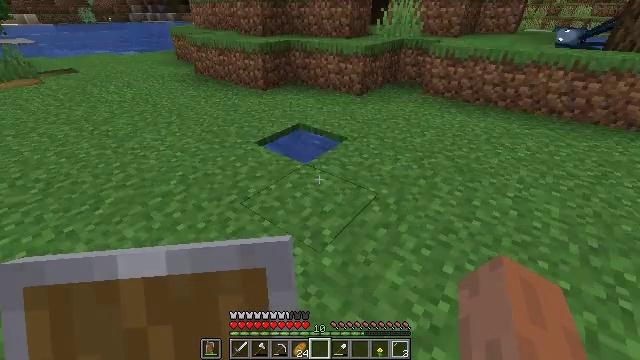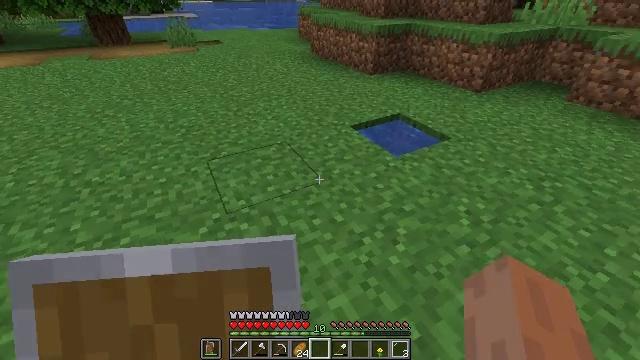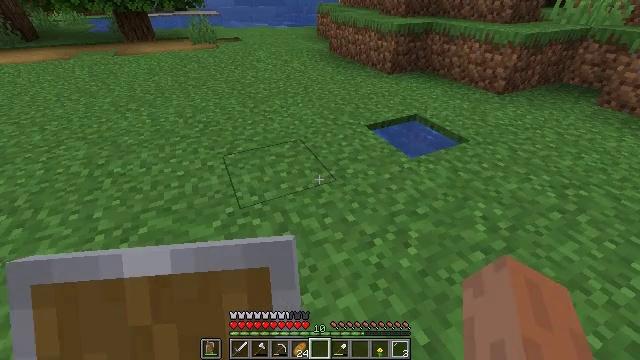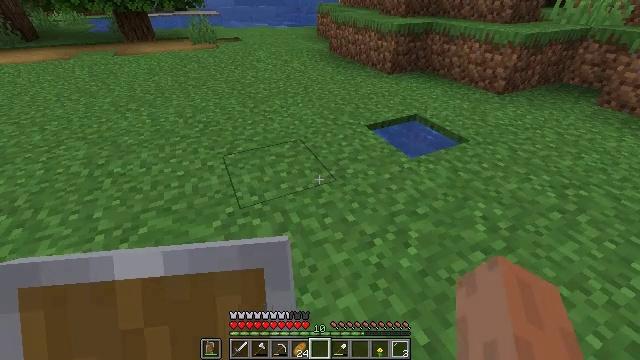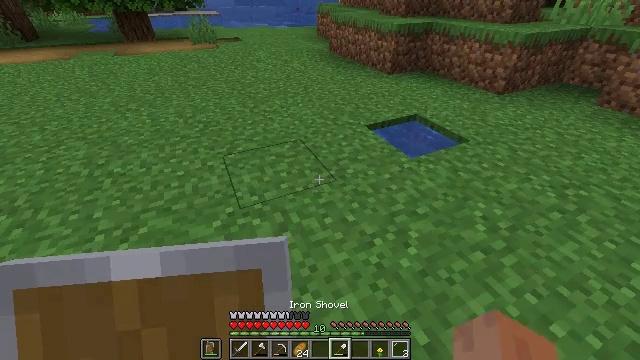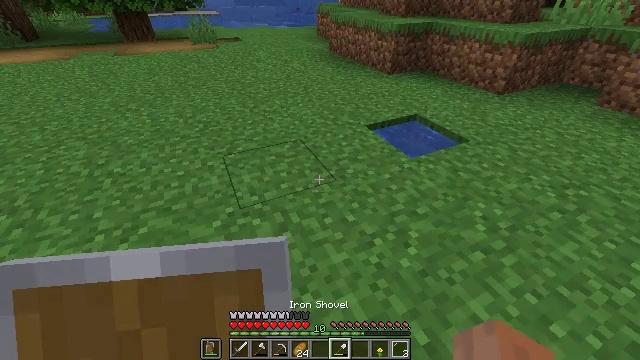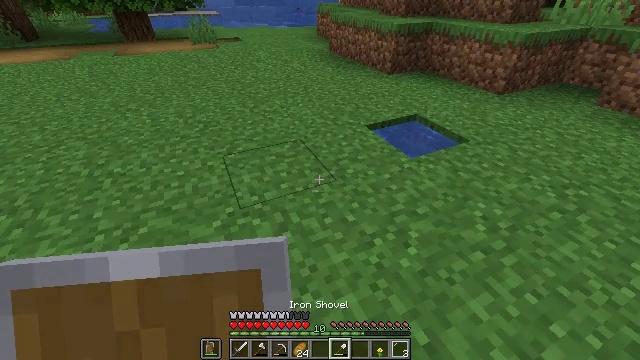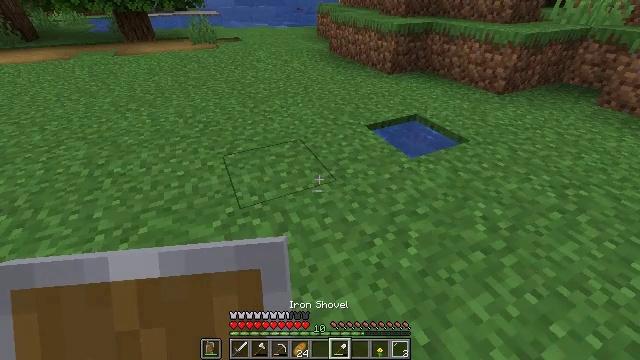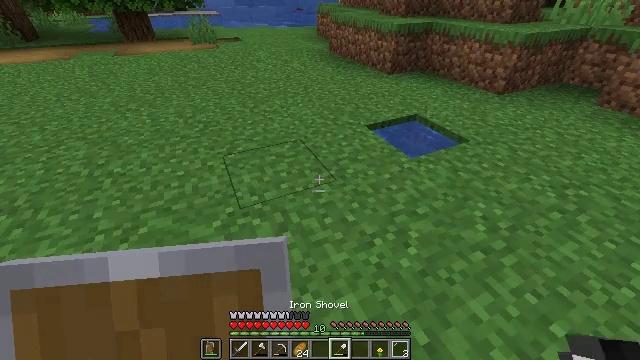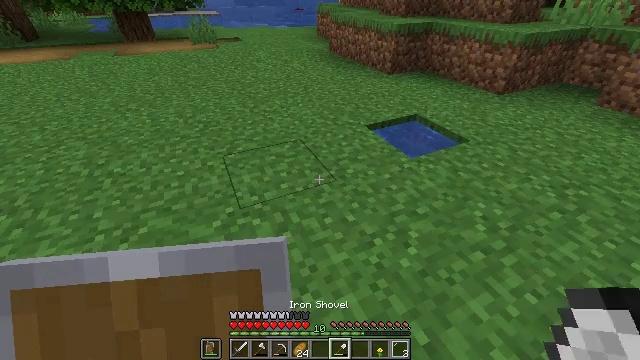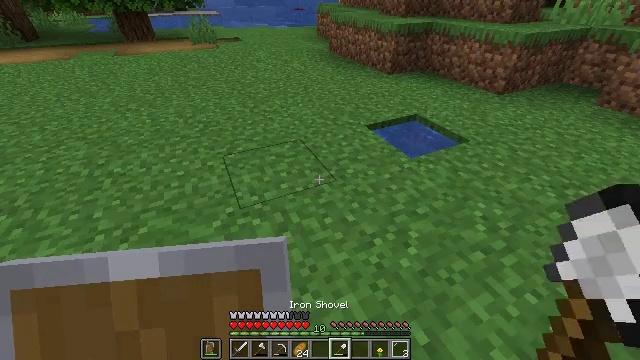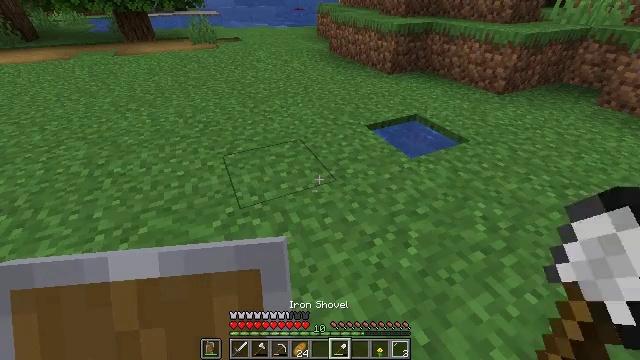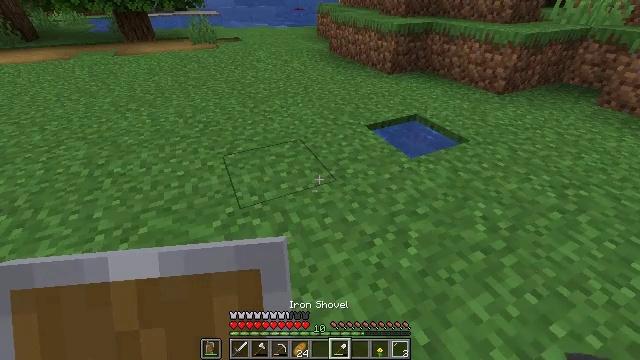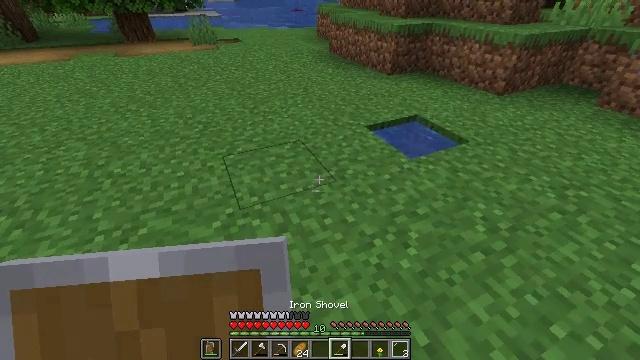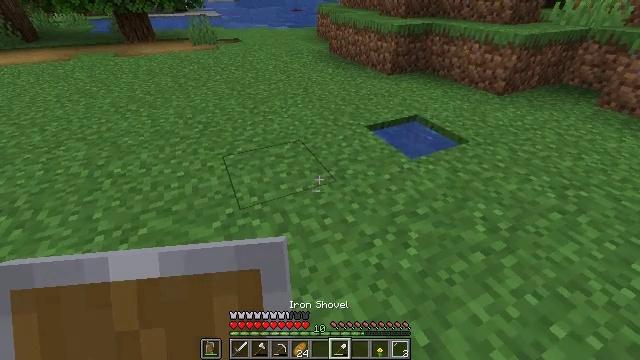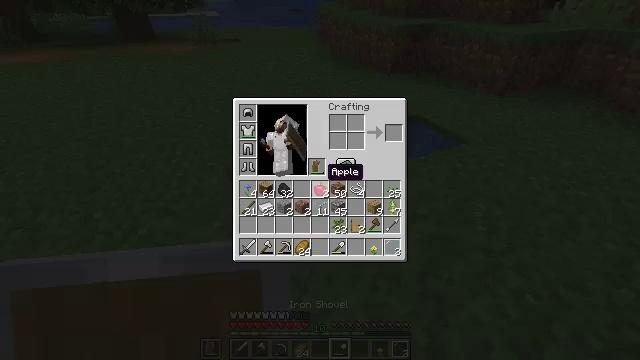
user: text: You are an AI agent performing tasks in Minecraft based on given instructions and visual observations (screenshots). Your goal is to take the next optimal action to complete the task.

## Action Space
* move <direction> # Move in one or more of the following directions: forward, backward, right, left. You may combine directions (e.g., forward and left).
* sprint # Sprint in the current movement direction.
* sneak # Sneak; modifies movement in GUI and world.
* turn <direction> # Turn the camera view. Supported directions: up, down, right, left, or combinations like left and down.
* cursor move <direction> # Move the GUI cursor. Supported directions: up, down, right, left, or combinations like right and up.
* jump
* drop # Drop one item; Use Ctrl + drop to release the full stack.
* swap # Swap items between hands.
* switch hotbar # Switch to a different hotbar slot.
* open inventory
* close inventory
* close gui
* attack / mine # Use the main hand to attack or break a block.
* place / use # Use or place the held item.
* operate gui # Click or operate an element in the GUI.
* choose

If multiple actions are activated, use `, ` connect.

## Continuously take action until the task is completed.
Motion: motion action
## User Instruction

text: Form an iron hoe with ingredients on the crafting table.
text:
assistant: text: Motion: turn left and down
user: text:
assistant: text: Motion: turn left
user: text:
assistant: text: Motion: no_op
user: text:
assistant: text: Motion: no_op
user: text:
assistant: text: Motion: no_op
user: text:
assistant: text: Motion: no_op
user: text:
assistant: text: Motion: no_op
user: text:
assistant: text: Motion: no_op
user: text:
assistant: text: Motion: no_op
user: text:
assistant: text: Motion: no_op
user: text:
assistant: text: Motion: no_op
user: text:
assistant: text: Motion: no_op
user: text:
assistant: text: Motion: no_op
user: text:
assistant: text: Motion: no_op
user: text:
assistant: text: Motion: open inventory
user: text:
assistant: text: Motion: open inventory
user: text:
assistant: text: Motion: cursor move left, open inventory
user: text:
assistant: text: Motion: move forward, cursor move left and up
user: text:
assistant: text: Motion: move forward, cursor move left and up
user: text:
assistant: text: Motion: move forward
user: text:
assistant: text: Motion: move forward
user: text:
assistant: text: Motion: move forward
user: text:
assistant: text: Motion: move forward
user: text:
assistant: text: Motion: move forward
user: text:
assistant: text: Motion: move forward
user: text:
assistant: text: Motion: move forward
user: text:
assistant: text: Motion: move forward
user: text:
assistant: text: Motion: move forward, close inventory
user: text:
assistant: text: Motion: move forward, turn right, close inventory
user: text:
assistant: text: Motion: move forward, turn right, close inventory